Aerial crown-view tile of a tropical tree (Barro Colorado Island, Panama), acquired 20241112:
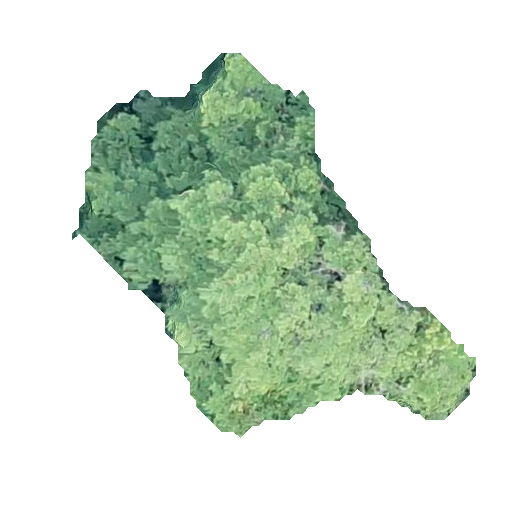
Species: Terminalia amazonia
GBIF accepted scientific name: Terminalia amazonica
Crown area: 129.027 m²